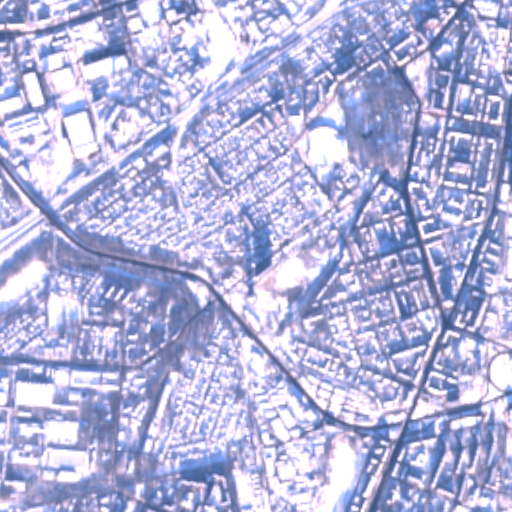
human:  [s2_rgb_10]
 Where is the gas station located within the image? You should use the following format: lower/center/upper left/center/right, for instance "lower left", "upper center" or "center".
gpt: The gas station is located in the lower right of the image.
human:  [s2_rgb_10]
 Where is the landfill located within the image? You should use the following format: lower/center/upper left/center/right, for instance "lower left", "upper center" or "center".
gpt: The landfill is located in the lower left of the image.
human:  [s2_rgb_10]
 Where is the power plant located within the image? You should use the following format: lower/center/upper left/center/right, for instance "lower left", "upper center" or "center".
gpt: The power plant is located in the upper right of the image.
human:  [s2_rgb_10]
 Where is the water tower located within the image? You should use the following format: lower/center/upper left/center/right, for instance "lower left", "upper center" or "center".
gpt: The water tower is located in the lower left of the image.
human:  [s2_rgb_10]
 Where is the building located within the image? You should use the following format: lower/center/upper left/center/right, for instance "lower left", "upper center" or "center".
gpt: There is no building in the image.